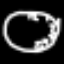
Label: clock